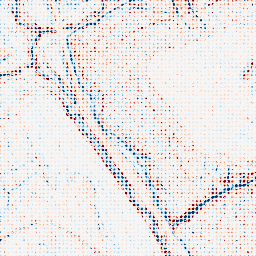
Category: edge_preserving
Decomposition family: anisotropic_diffusion
Decomposition parameters: iterations: 5
kappa: 10
gamma: 0.2
Upsampling method: sinc_hamming
Upsampling parameters: scale: 8
kernel_size: 4
Upsampling scale: 8